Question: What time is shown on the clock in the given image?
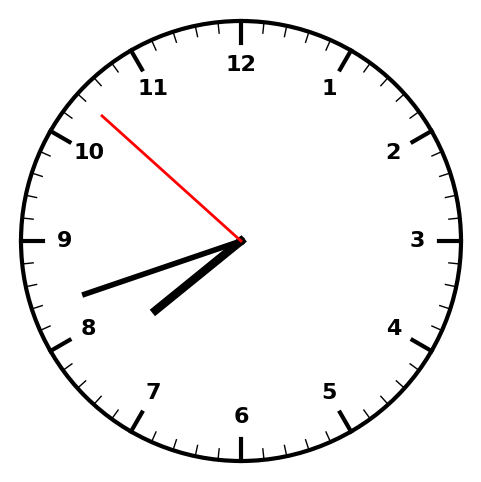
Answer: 07:41:52